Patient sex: M
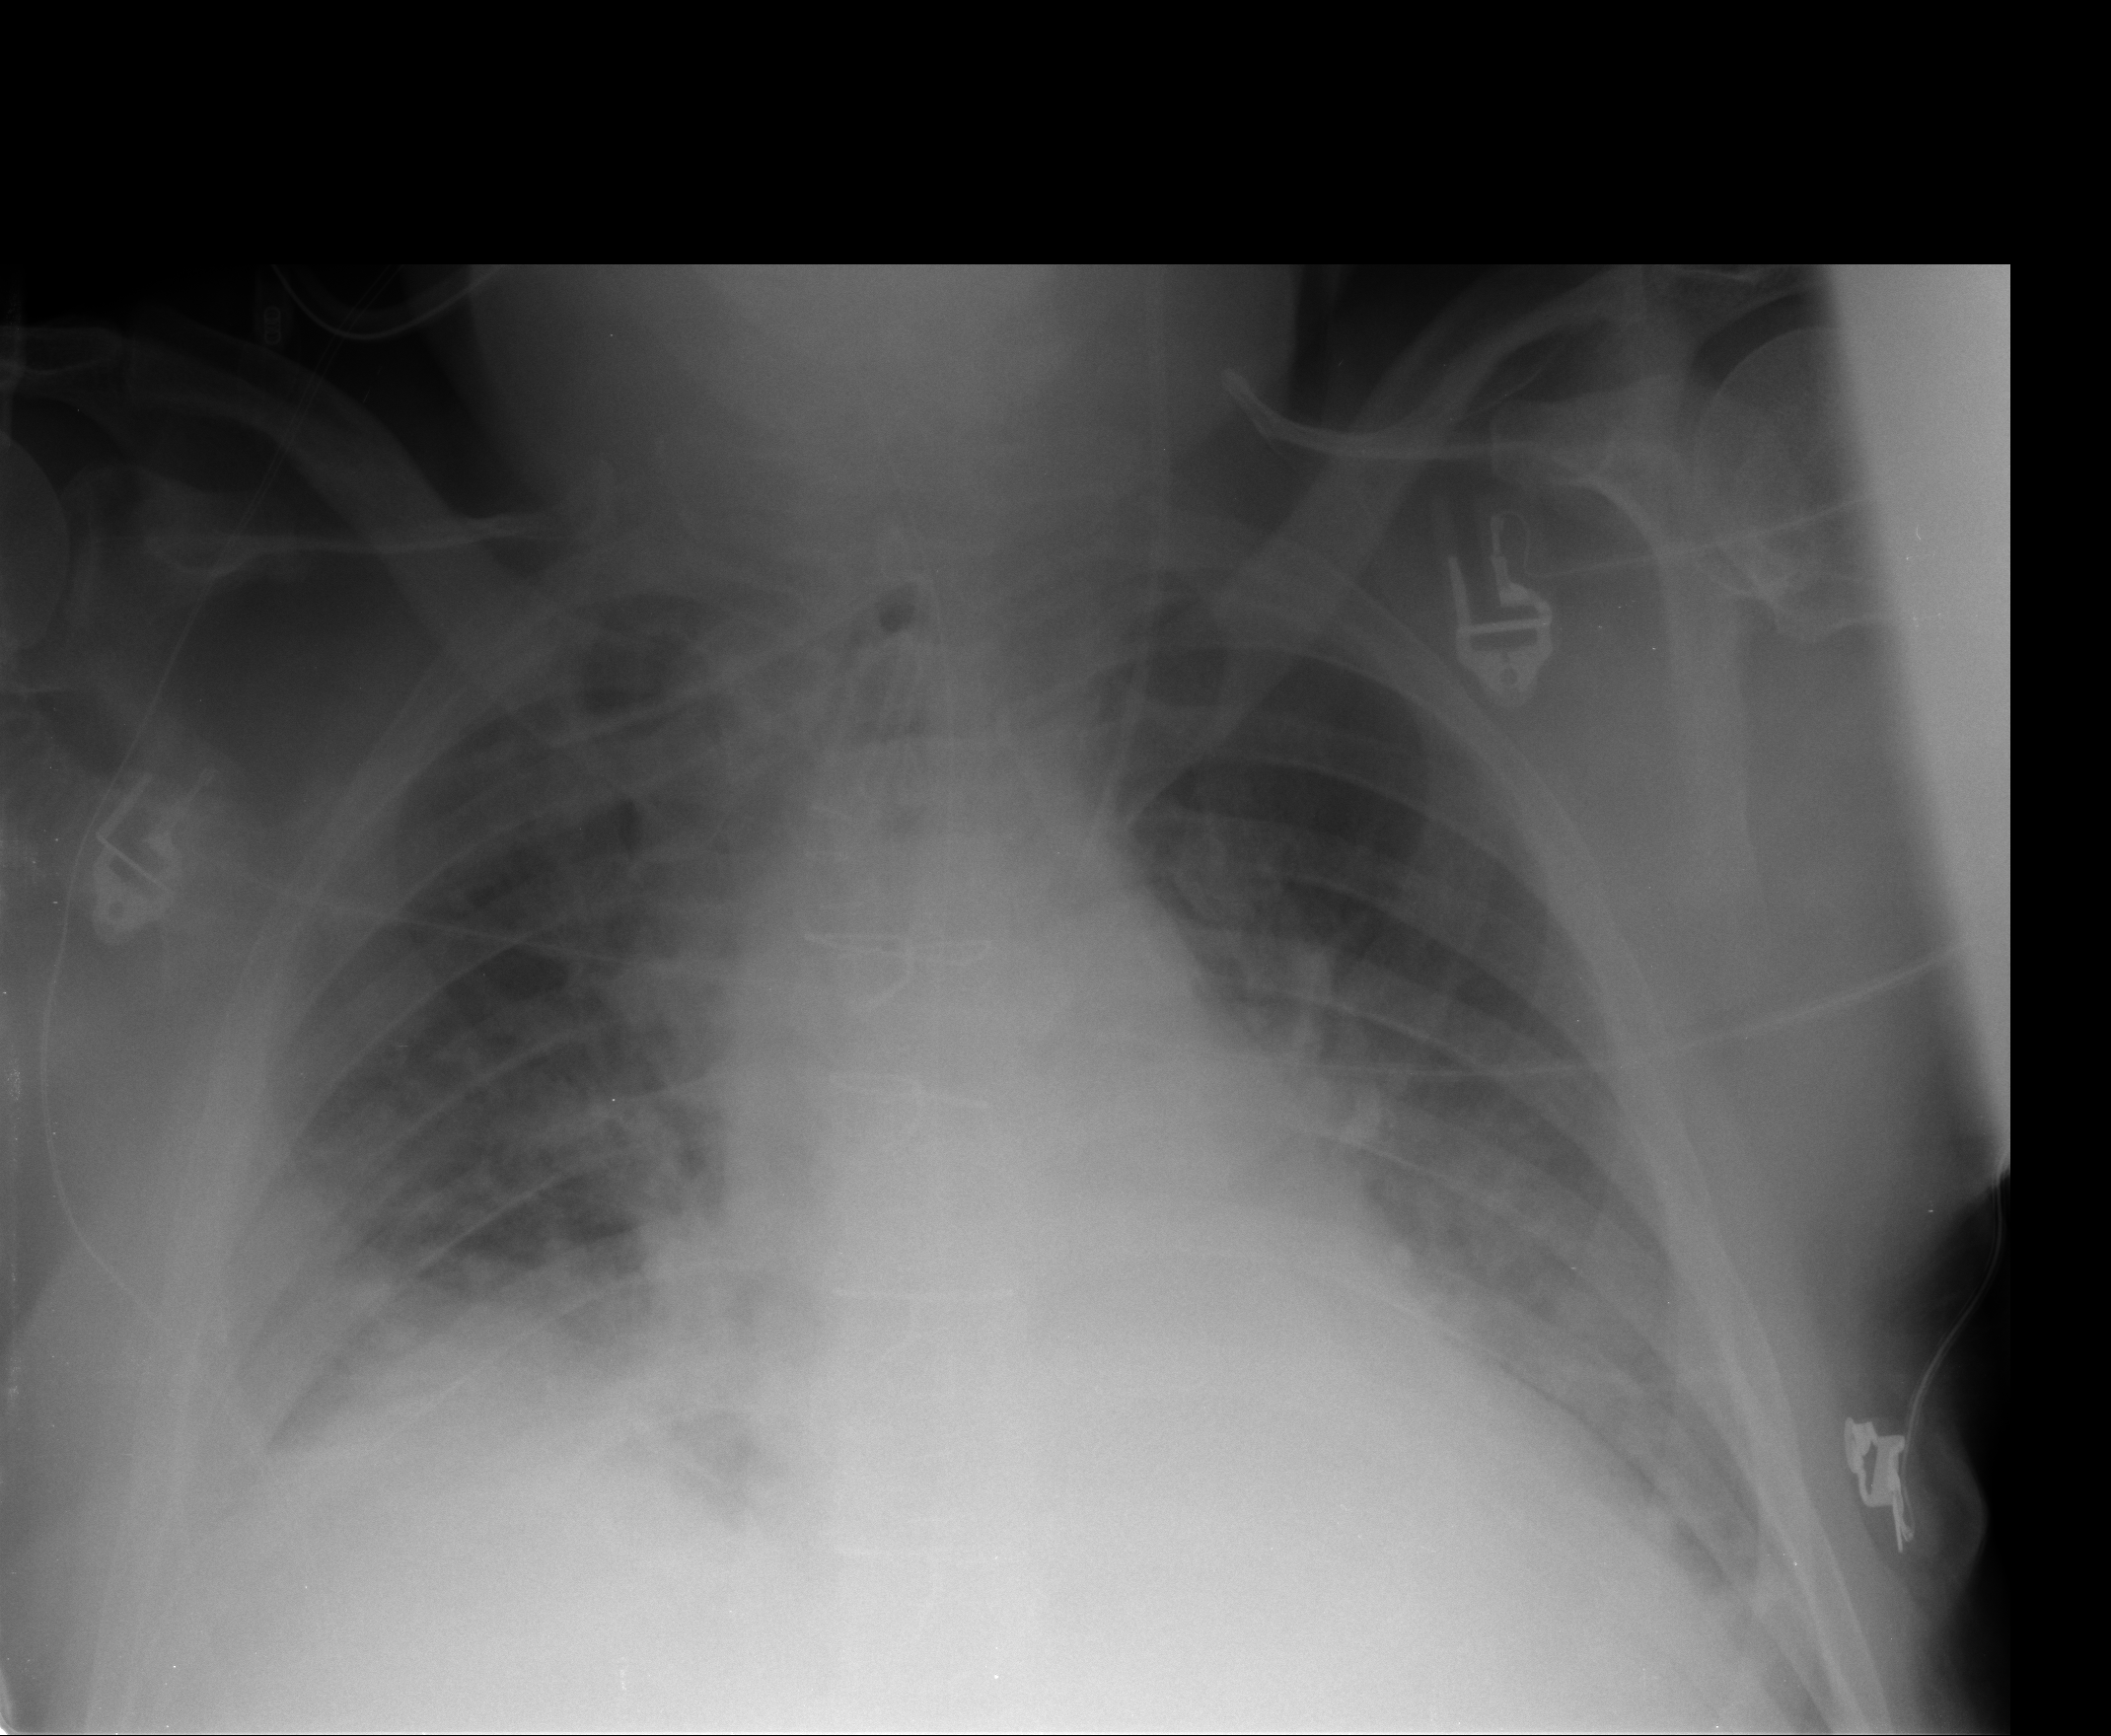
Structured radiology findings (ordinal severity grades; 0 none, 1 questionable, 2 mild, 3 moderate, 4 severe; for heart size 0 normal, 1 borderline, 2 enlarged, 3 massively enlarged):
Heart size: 2
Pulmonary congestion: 2
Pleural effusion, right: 2
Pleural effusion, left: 2
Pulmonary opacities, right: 2
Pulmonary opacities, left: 2
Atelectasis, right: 2
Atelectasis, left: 2